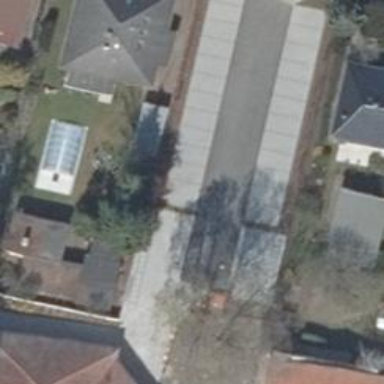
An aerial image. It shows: Parking area with surface.